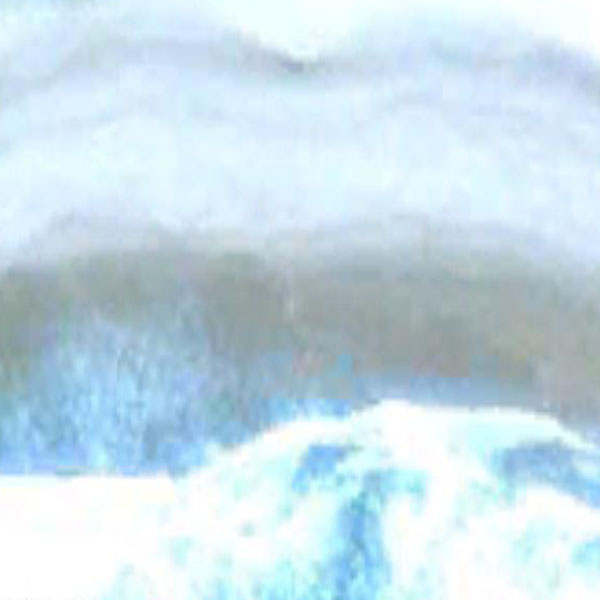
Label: Beach